Question: I am trying to apply a 'style.format' function to a data frame in order to adjust the number of decimal places, since the 'round()' function does not apply. (I don't understand why.)
The data in the 'df' are of the format '123.0', '432.0', and '543.0', but I need them to have two decimal places (e.g., '123.00').
I have verified with the function 'df.dtypes' that the column is of type 'float'.
I tried to apply the following:
'''
import pandas.io.formats.style
import pandas as pd
df['DD'] = df[['Quantity']].style.format("{:.2%}")
df
'''
But the following appears in the 'DD' field:
'''
<pandas.io.formats.style.Styler object at 0x7f...
'''

The 'round()' function does not work on the column either.
What can be done?
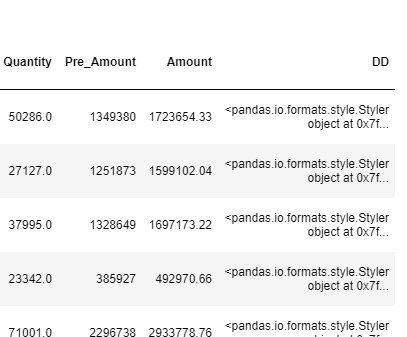
Answer: The '.style' gives back a 'Styler' object (<URL>. The 'Styler' object can be formatted in different ways. This has not happened in your DD column; you are only halfway through.
You can format the dataframe with
'''
df.style.format({'Quantity': "{:.2%}"})
'''
as explained in <URL>.